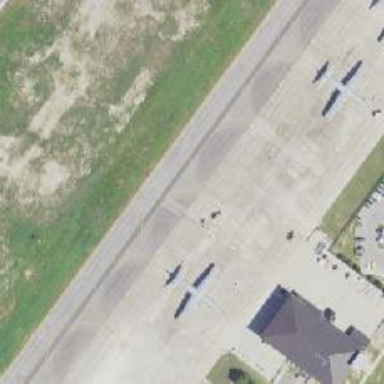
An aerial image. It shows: Image of taxiway at airport.